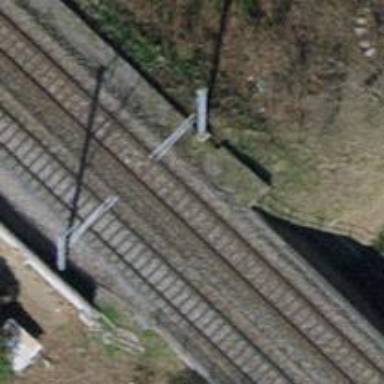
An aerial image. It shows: Bridge with electrified railway tracks featuring contact line.